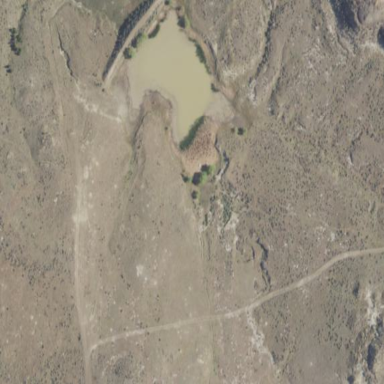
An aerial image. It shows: Reservoir.